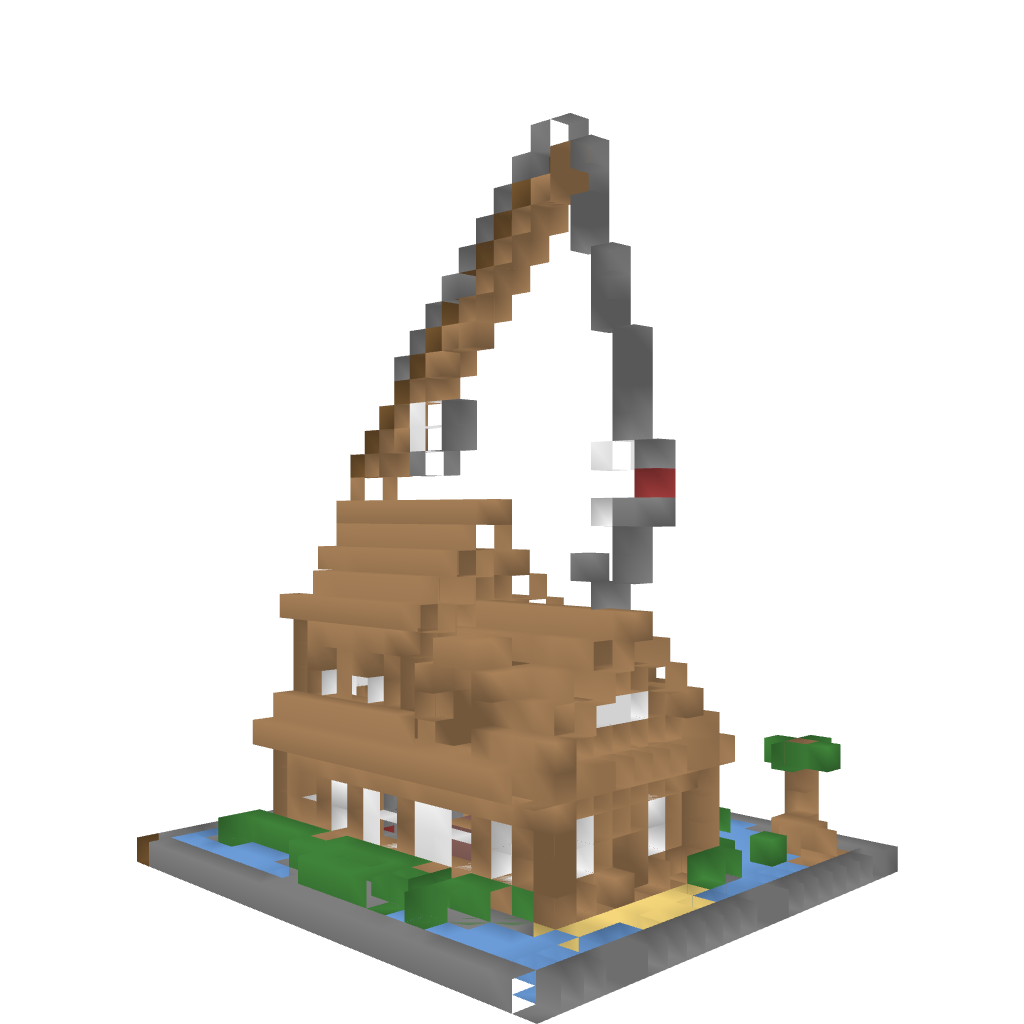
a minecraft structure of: Fishing lodge high quality